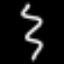
Label: squiggle